Question: I am using IntelliJ IDEA to develop AngularJS app with Java back-end. HTML/JS is server from Tomcat.
Whenever I changed HTML/JS file, I hit + and select , then refresh my browser and everything is OK.

I'd like to ask if there is a way that IntelliJ would do this for me. I know that I can check 'Don't ask again', but sometimes I really want to Redeploy or Restart server as well ...
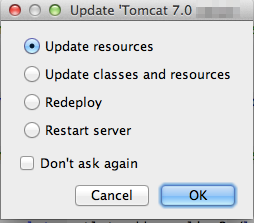
Answer: If you go into your Server Run Configuration, on the Server tab there is an option named "On frame deactivation". Set that to "Update resources" and then whenever IDEA loses focus, it will update the resources of the server.
Relevant docs from Intellij <URL>
Thanks to Adi Gerber for providing an updated link, which is <URL>
And here is a link to the current docs as of 8/19/2020: <URL>